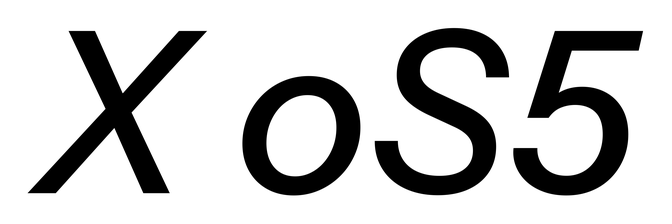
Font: InstrumentSans-Italic_Medium_Italic